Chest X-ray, AP view. Patient: 31 years old, sex M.
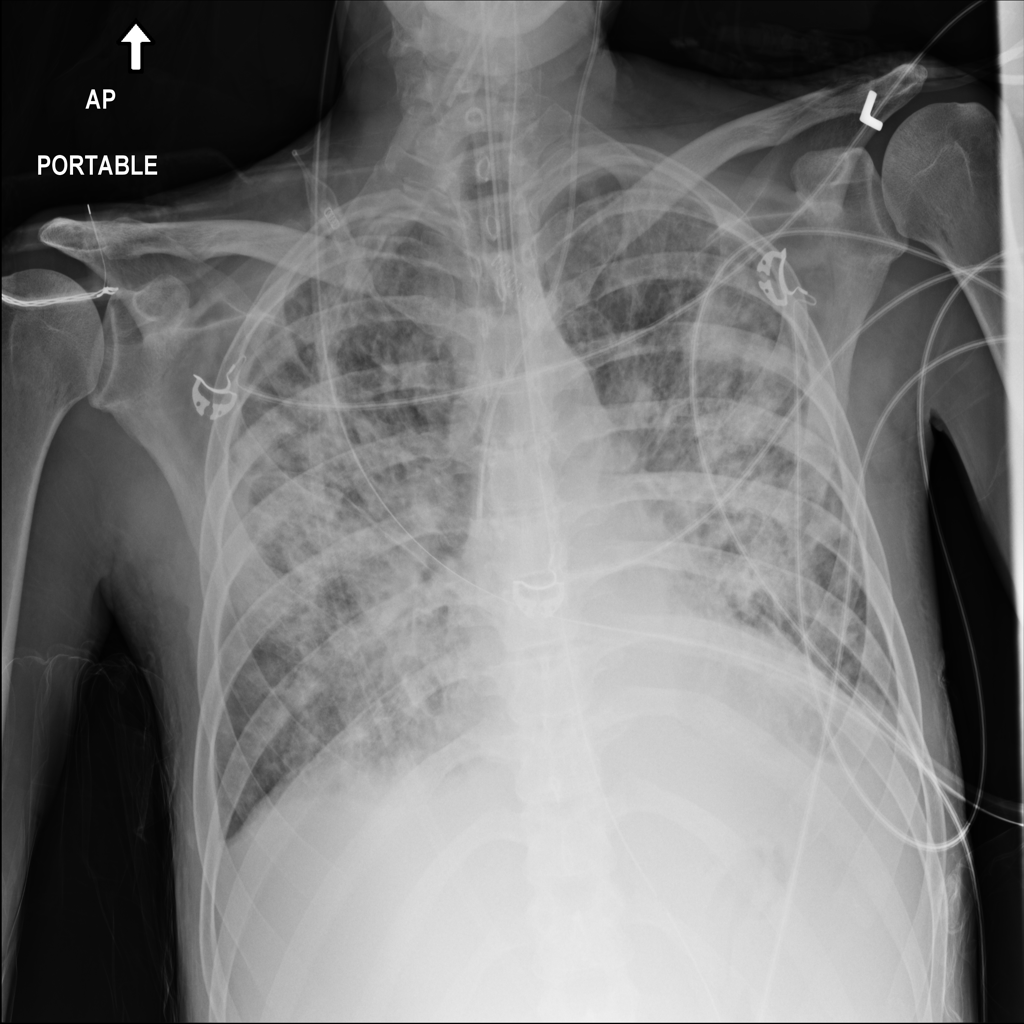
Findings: Edema